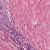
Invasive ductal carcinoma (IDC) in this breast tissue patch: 1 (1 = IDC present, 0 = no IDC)